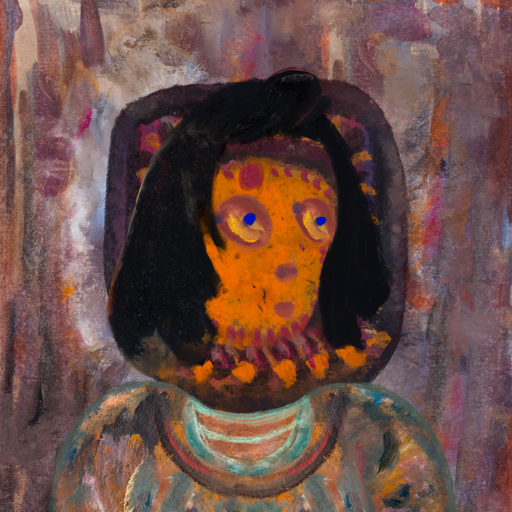
Background: Hypocrite, Head And Neck Side: Doll_w_Hair, Face Side: Mother_And_Son_Son, Bust: Boggyland, Hair Side: Mosgoul, Head Accessory: Blank, Second Necklace: Blank, Necklace: Blank, Baby: Blank